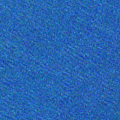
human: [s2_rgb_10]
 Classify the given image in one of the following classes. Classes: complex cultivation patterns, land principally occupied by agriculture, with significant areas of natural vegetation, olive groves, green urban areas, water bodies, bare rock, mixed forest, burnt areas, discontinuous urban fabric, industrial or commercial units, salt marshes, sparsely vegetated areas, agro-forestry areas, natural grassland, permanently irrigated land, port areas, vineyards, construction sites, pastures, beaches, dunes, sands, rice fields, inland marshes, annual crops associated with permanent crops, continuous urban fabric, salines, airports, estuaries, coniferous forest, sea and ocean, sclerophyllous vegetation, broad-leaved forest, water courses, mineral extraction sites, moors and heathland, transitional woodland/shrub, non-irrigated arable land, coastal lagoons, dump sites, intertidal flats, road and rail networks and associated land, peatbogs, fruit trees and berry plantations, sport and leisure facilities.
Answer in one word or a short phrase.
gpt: sea and ocean